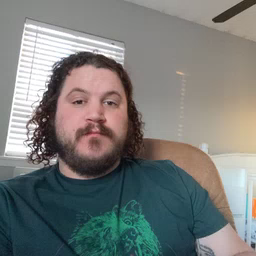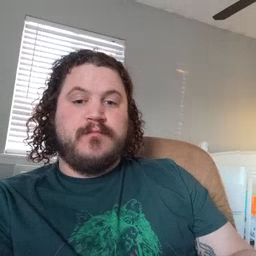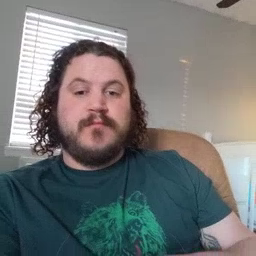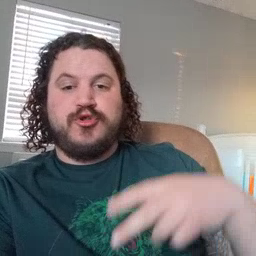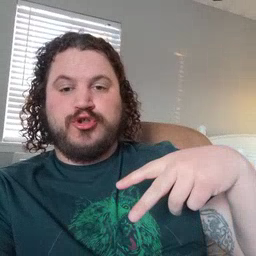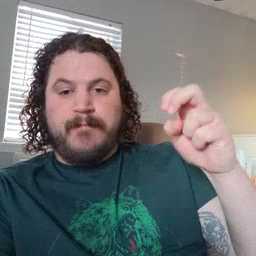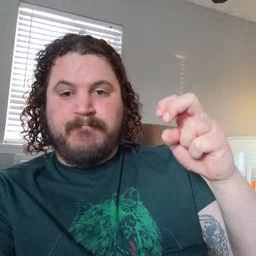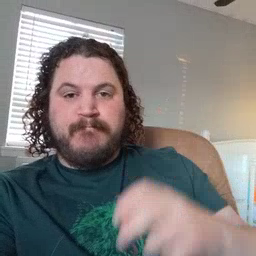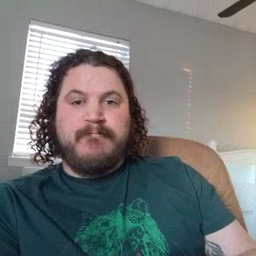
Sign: jump